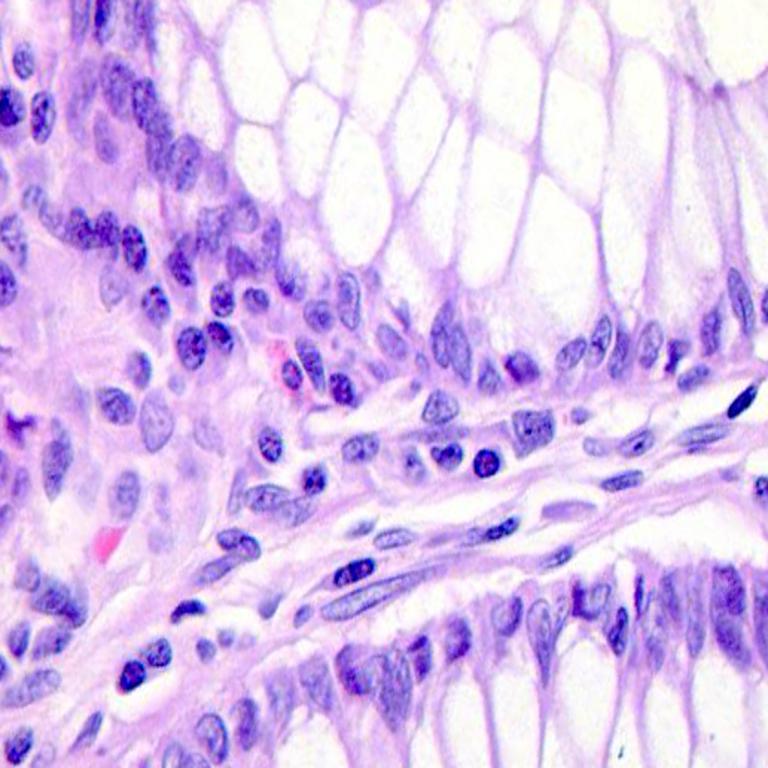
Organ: colon
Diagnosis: benign